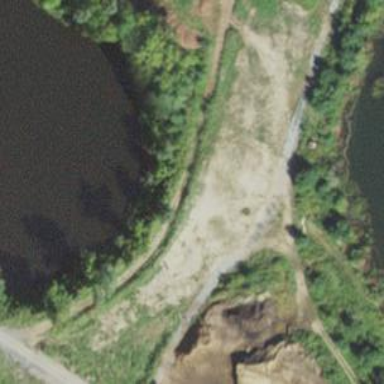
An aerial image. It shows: Quarry area.